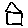
Label: house